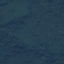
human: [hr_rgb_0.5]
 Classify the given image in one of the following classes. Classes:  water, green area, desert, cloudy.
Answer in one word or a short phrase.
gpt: green area